【题型】填空题　【知识点】立体几何　【难度】easy
学生到工厂劳动实践，利用3D打印技术制作模型，如图所示。该模型为长方体$ABCD-A_1B_1C_1D_1$中挖去一个四棱锥$O-EFGH$，其中$O$为长方体的中心，$E$，$F$，$G$，$H$分别为所在棱的中点，$AB=BC=4\ \mathrm{cm}$，$AA_1=2\ \mathrm{cm}$，3D打印所用原料密度为$0.9\ \mathrm{g/cm^3}$。不考虑打印损耗，制作该模型所需原料的质量为\underline{\ \ \ \ \ \ \ \ }$\ \mathrm{g}$。

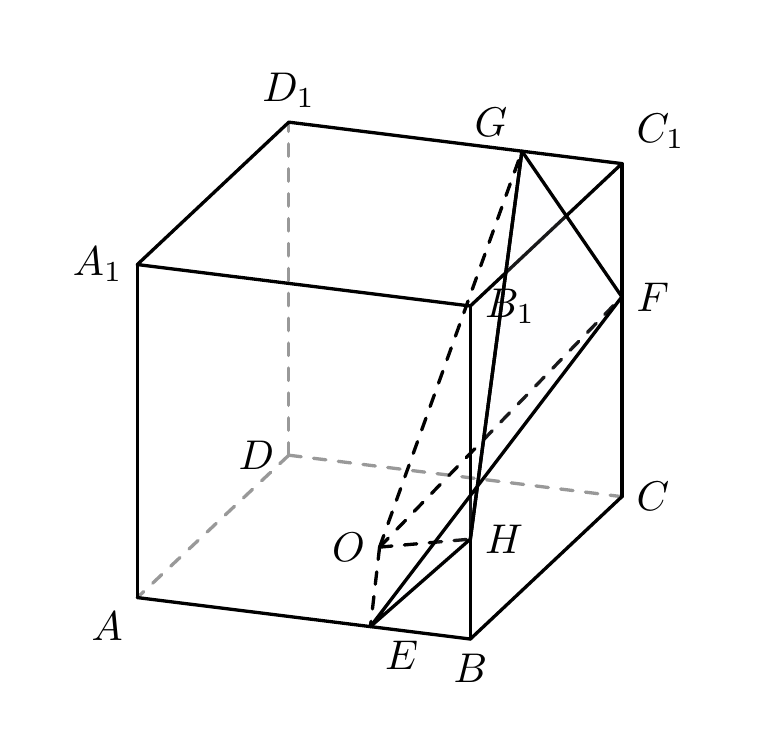
【解答】
\vspace{0.5cm}

\textbf{【答案】}$\boldsymbol{\dfrac{132}{5}}$

\vspace{0.3cm}

\textbf{【分析】}根据几何体形状分别求出长方体体积和四棱锥$O-EFGH$的体积，相减得出模型体积即可求得所需原料的质量。

\vspace{0.3cm}

\textbf{【解析】}易知四棱锥$O-EFGH$的底面积
\[
S_{EFGH} = S_{BCC_1B_1} - 4S_{\triangle ECF} = 4 \times 2 - 4 \times \frac{1}{2} \times 2 \times 1 = 4,
\]
高为$h=2\ \mathrm{cm}$，

所以四棱锥$O-EFGH$的体积为
\[
V_{O-EFGH} = \frac{1}{3} \times 4 \times 2 = \frac{8}{3}\ \mathrm{cm^3},
\]

长方体$ABCD-A_1B_1C_1D_1$为
\[
V = 4 \times 4 \times 2 = 32\ \mathrm{cm^3},
\]

因此该模型的体积为$32 - \frac{8}{3} = \frac{88}{3}\ \mathrm{cm^3}$，

所以该模型所需原料的质量为$\frac{88}{3} \times 0.9 = \frac{132}{5}\ \mathrm{g}$。

\vspace{0.3cm}

故答案为：$\boldsymbol{\dfrac{132}{5}}$